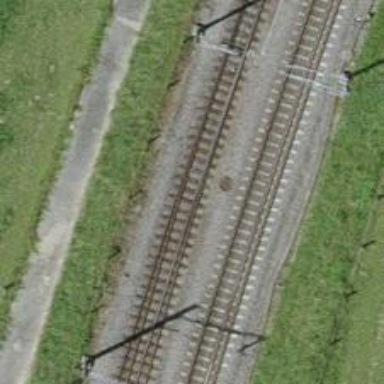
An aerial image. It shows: Railway switch.